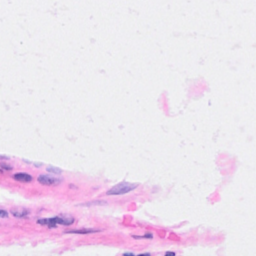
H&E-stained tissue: Breast